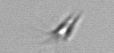
Label: Calciopappus